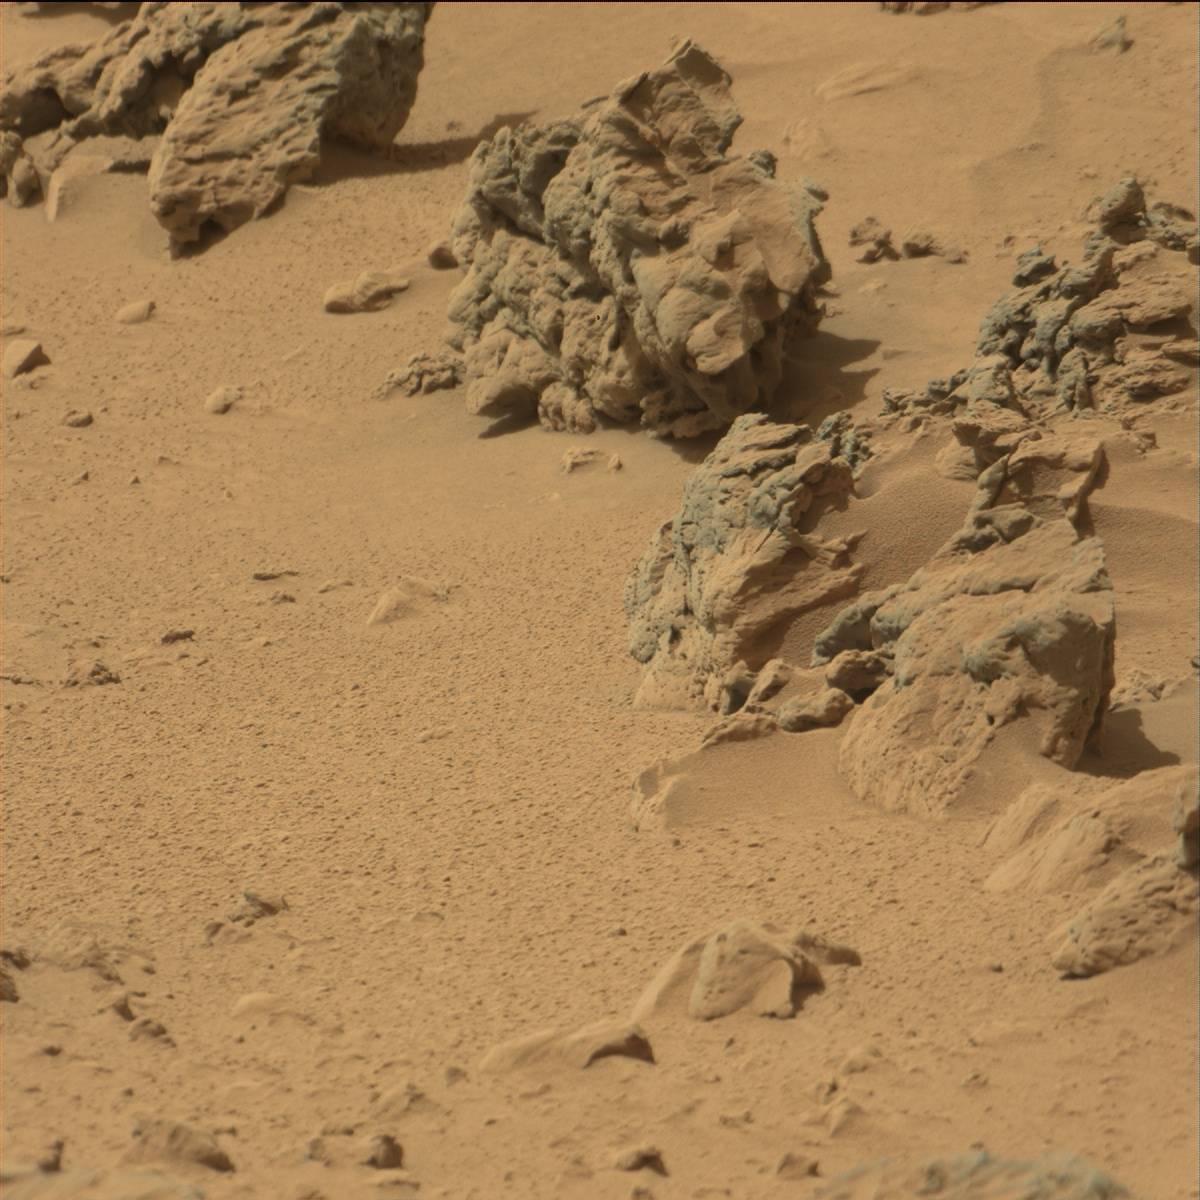
Terrain classes present: Bedrock, Sand / Soil